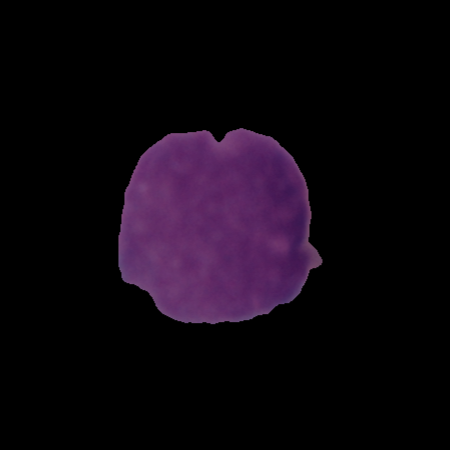
Label: cancer